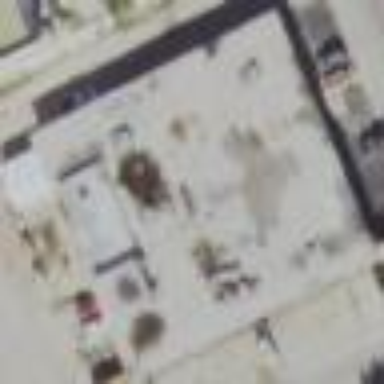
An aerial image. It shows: Building.